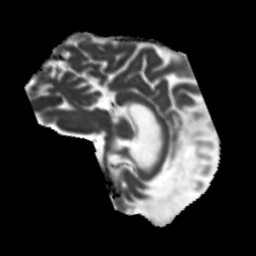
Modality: MD
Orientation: sagittal
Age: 71
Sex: male
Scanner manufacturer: siemens
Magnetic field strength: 3 T
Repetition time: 5.25 s
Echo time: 0.08 s